Question: I'm making an iOS app for sound synthesis. And I need a custom slider by which user can adjust the sound frequency. The slider has unique design - wave form (an example is shown in the picture).

How to make slider with complex curve?
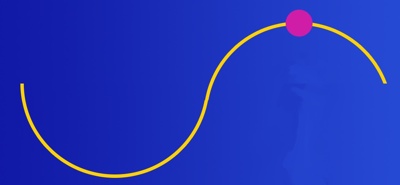
Answer: 12pm - I can't think of any immediately obvious, simple, way to do this in iOS. I'd look around for a package and if you're lucky there will be one! Otherwise it's just a case of plain hard programming.
You may possibly have to use beziers (<URL> to define the travel path. Or maybe, "simply" two half-circles.
From there use a "normal" slider concept to get the X position of the finger, . That will work OK.
---
For a better approach (), the NEXT more complicated approach is: ALSO note the Y value of the finger. WHEN THE FINGER IS NEAR the "difficult" parts", THEN INSTEAD consider the Y value. Do you see what I mean?
Finally the "ultimate solution" .. you need to get in to finding the "closest point on a curve" (i.e., give some point). This is classic game programming math. So follow something like
<URL>
Check out any of these classic books for that type of thing
<URL>
<URL>
However, IMO it would be "thoughtless engineering" .. .solution "A" or "B" is typically perfect!